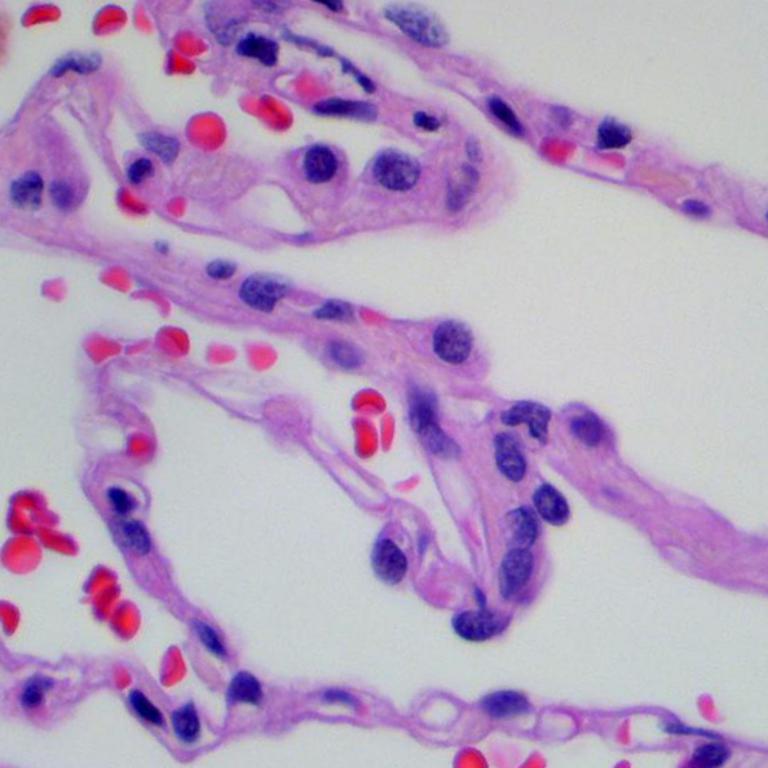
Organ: lung
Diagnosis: benign